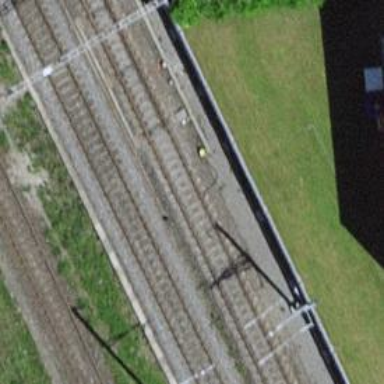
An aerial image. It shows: Railway switch.